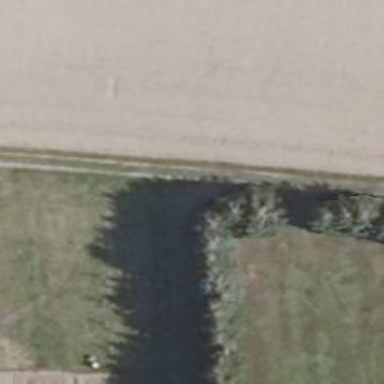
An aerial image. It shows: Row of evergreen needle-leaved trees.